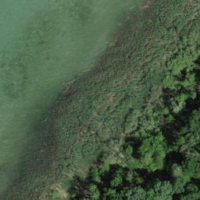
EUNIS habitat code: 14
Species observed at this site:
Prunus padus